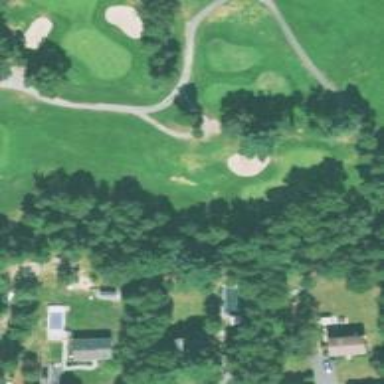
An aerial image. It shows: Path for both roads and golfers.